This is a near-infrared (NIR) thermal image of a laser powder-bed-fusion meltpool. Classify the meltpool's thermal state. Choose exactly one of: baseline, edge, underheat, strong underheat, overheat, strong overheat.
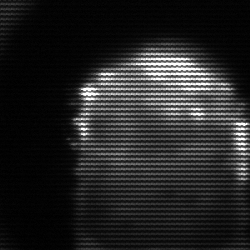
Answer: baseline